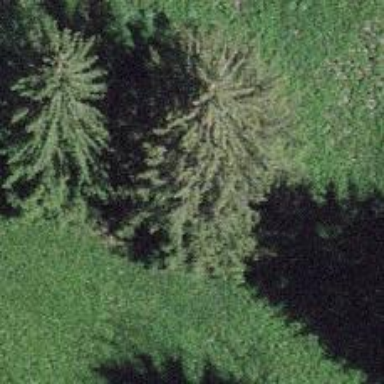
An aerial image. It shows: Single tag "natural: tree."